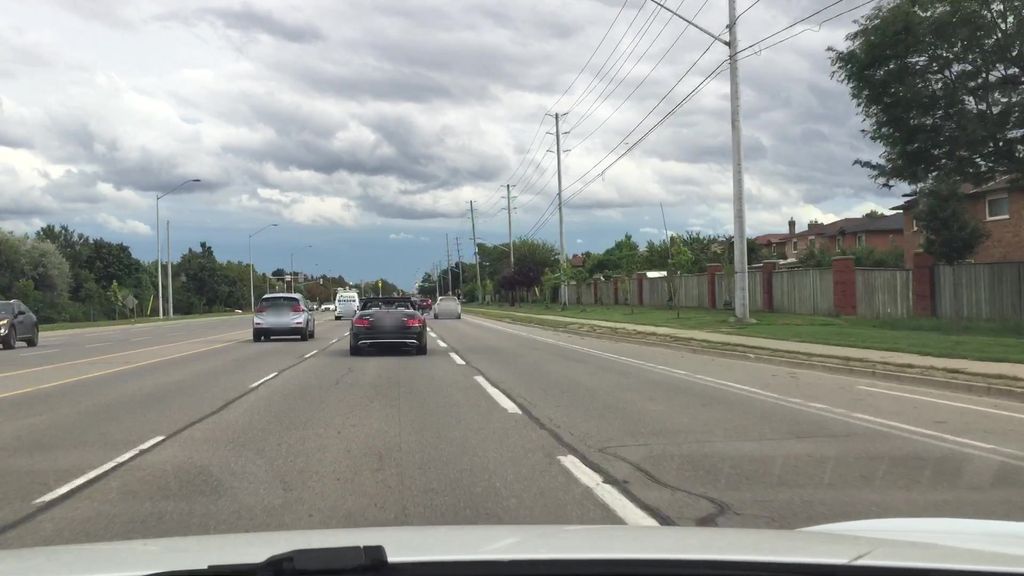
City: toronto